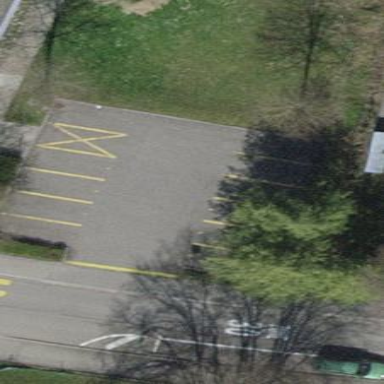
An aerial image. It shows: Paved parking area.